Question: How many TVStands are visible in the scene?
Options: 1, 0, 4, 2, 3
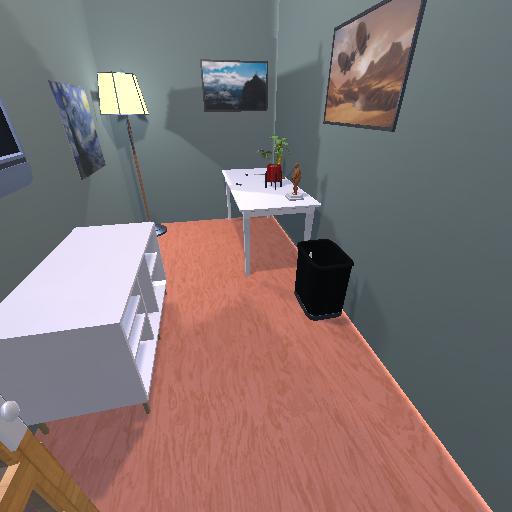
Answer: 1